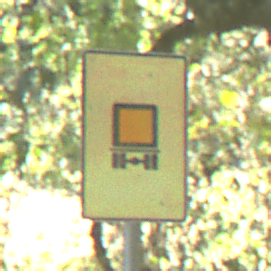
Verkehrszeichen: KennzeichnungspflichtigeFahrzeugeGefaehrlicheGueterOhnePfeilsymbol
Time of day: Midday
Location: Outdoor (Nature)
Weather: Clear
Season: NotSpecified
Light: Natural